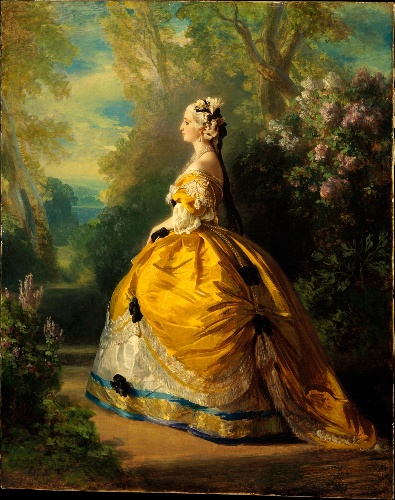
Title: The Empress Eugénie (Eugénie de Montijo, 1826–1920, Condesa de Teba)
Artist: Franz Xaver Winterhalter
Artist bio: German, Menzenschwand 1805–1873 Frankfurt
Date: 1854
Object type: Painting
Classification: Paintings
Medium: Oil on canvas
Dimensions: 36 1/2 x 29 in. (92.7 x 73.7 cm)
Department: European Paintings
Credit line: Purchase, Mr. and Mrs. Claus von Bülow Gift, 1978
Accession year: 1978
Repository: Metropolitan Museum of Art, New York, NY
Tags: Portraits|Profiles|Women